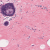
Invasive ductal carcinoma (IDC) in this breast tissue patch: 0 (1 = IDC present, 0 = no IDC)